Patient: sex F, age 56
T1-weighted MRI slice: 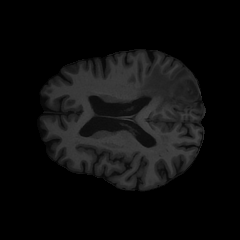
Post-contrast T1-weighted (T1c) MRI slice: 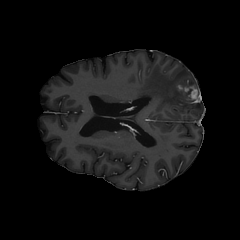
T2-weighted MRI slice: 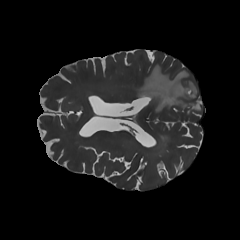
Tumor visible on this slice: yes
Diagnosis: Glioblastoma, IDH-wildtype
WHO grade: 4